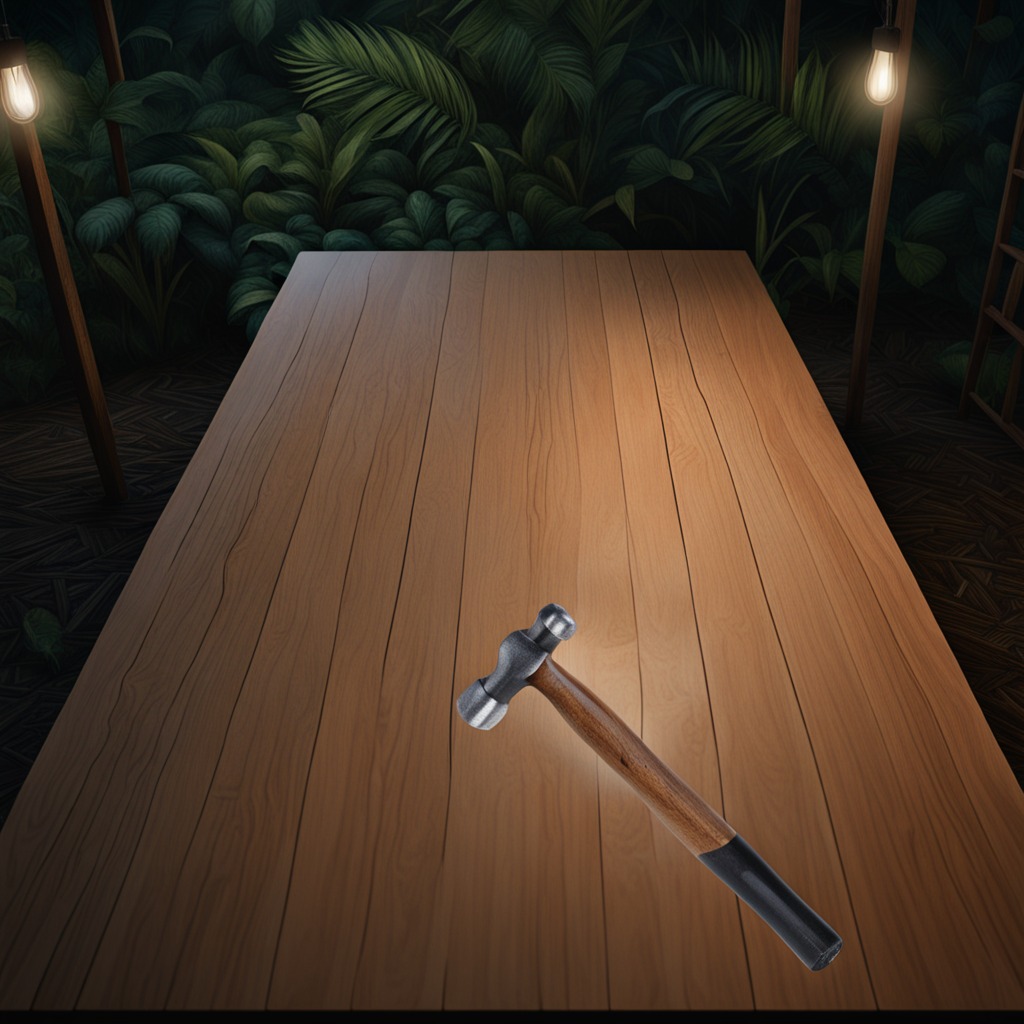
A hammer is lying on the wooden table inside a jungle field workshop tent at night dim ambient light soft shadows worn but